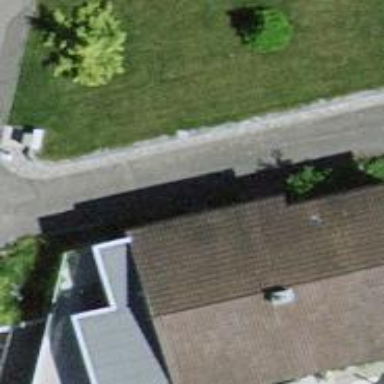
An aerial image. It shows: Residential building.